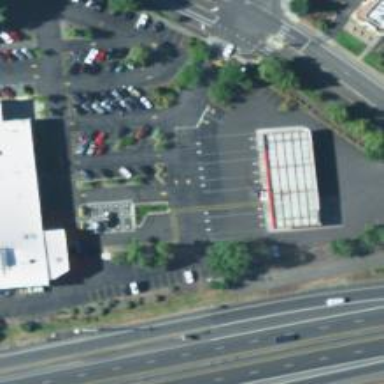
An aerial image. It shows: Parking space is available.